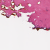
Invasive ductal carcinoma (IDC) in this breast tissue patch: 0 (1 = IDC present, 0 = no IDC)